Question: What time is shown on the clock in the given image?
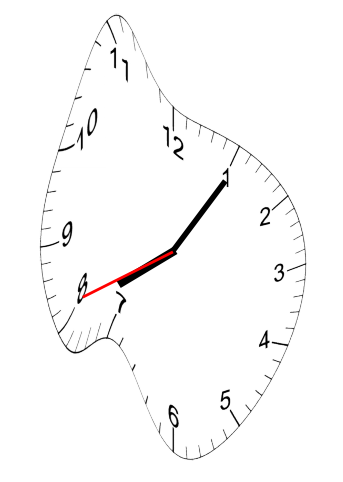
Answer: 08:05:41